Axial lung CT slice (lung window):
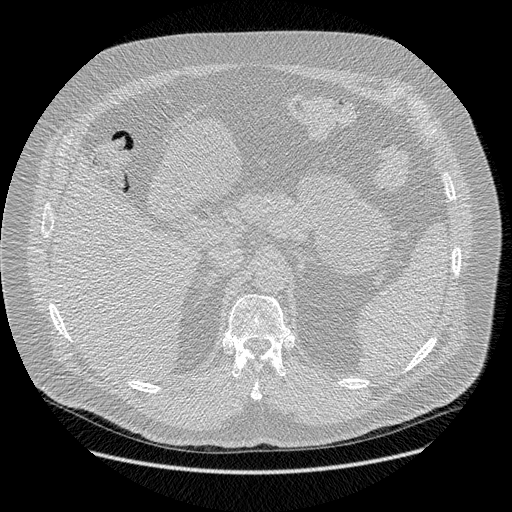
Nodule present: no